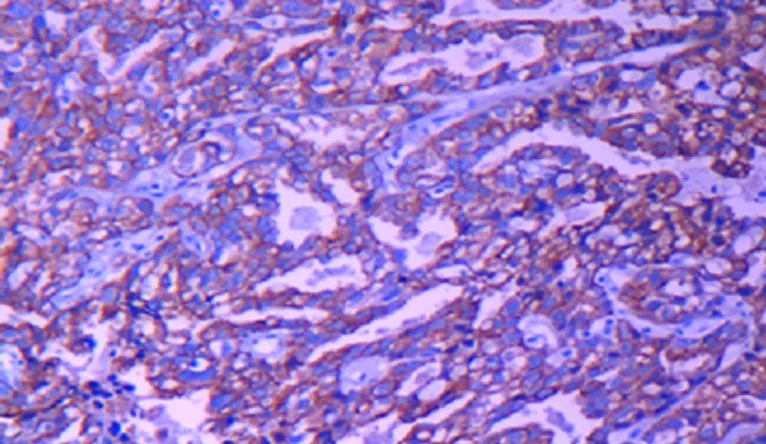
immunohistochemistry stain shows focal positivity of AFP++ and cytokeratin (AE1/AE3)+.
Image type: pathology (immunostaining)